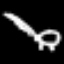
Label: frog